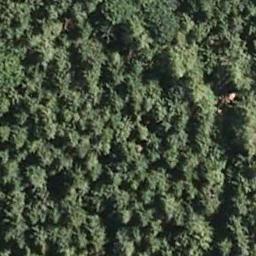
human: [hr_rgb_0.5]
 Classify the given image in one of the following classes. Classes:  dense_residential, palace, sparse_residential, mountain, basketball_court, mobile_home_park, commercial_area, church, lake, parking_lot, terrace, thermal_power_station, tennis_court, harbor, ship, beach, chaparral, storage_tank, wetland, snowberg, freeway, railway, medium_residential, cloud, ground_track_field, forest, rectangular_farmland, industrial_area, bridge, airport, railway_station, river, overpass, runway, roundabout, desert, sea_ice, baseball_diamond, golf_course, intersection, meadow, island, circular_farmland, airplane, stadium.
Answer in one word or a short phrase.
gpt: forest